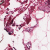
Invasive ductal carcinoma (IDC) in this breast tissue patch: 0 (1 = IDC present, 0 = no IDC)